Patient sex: M
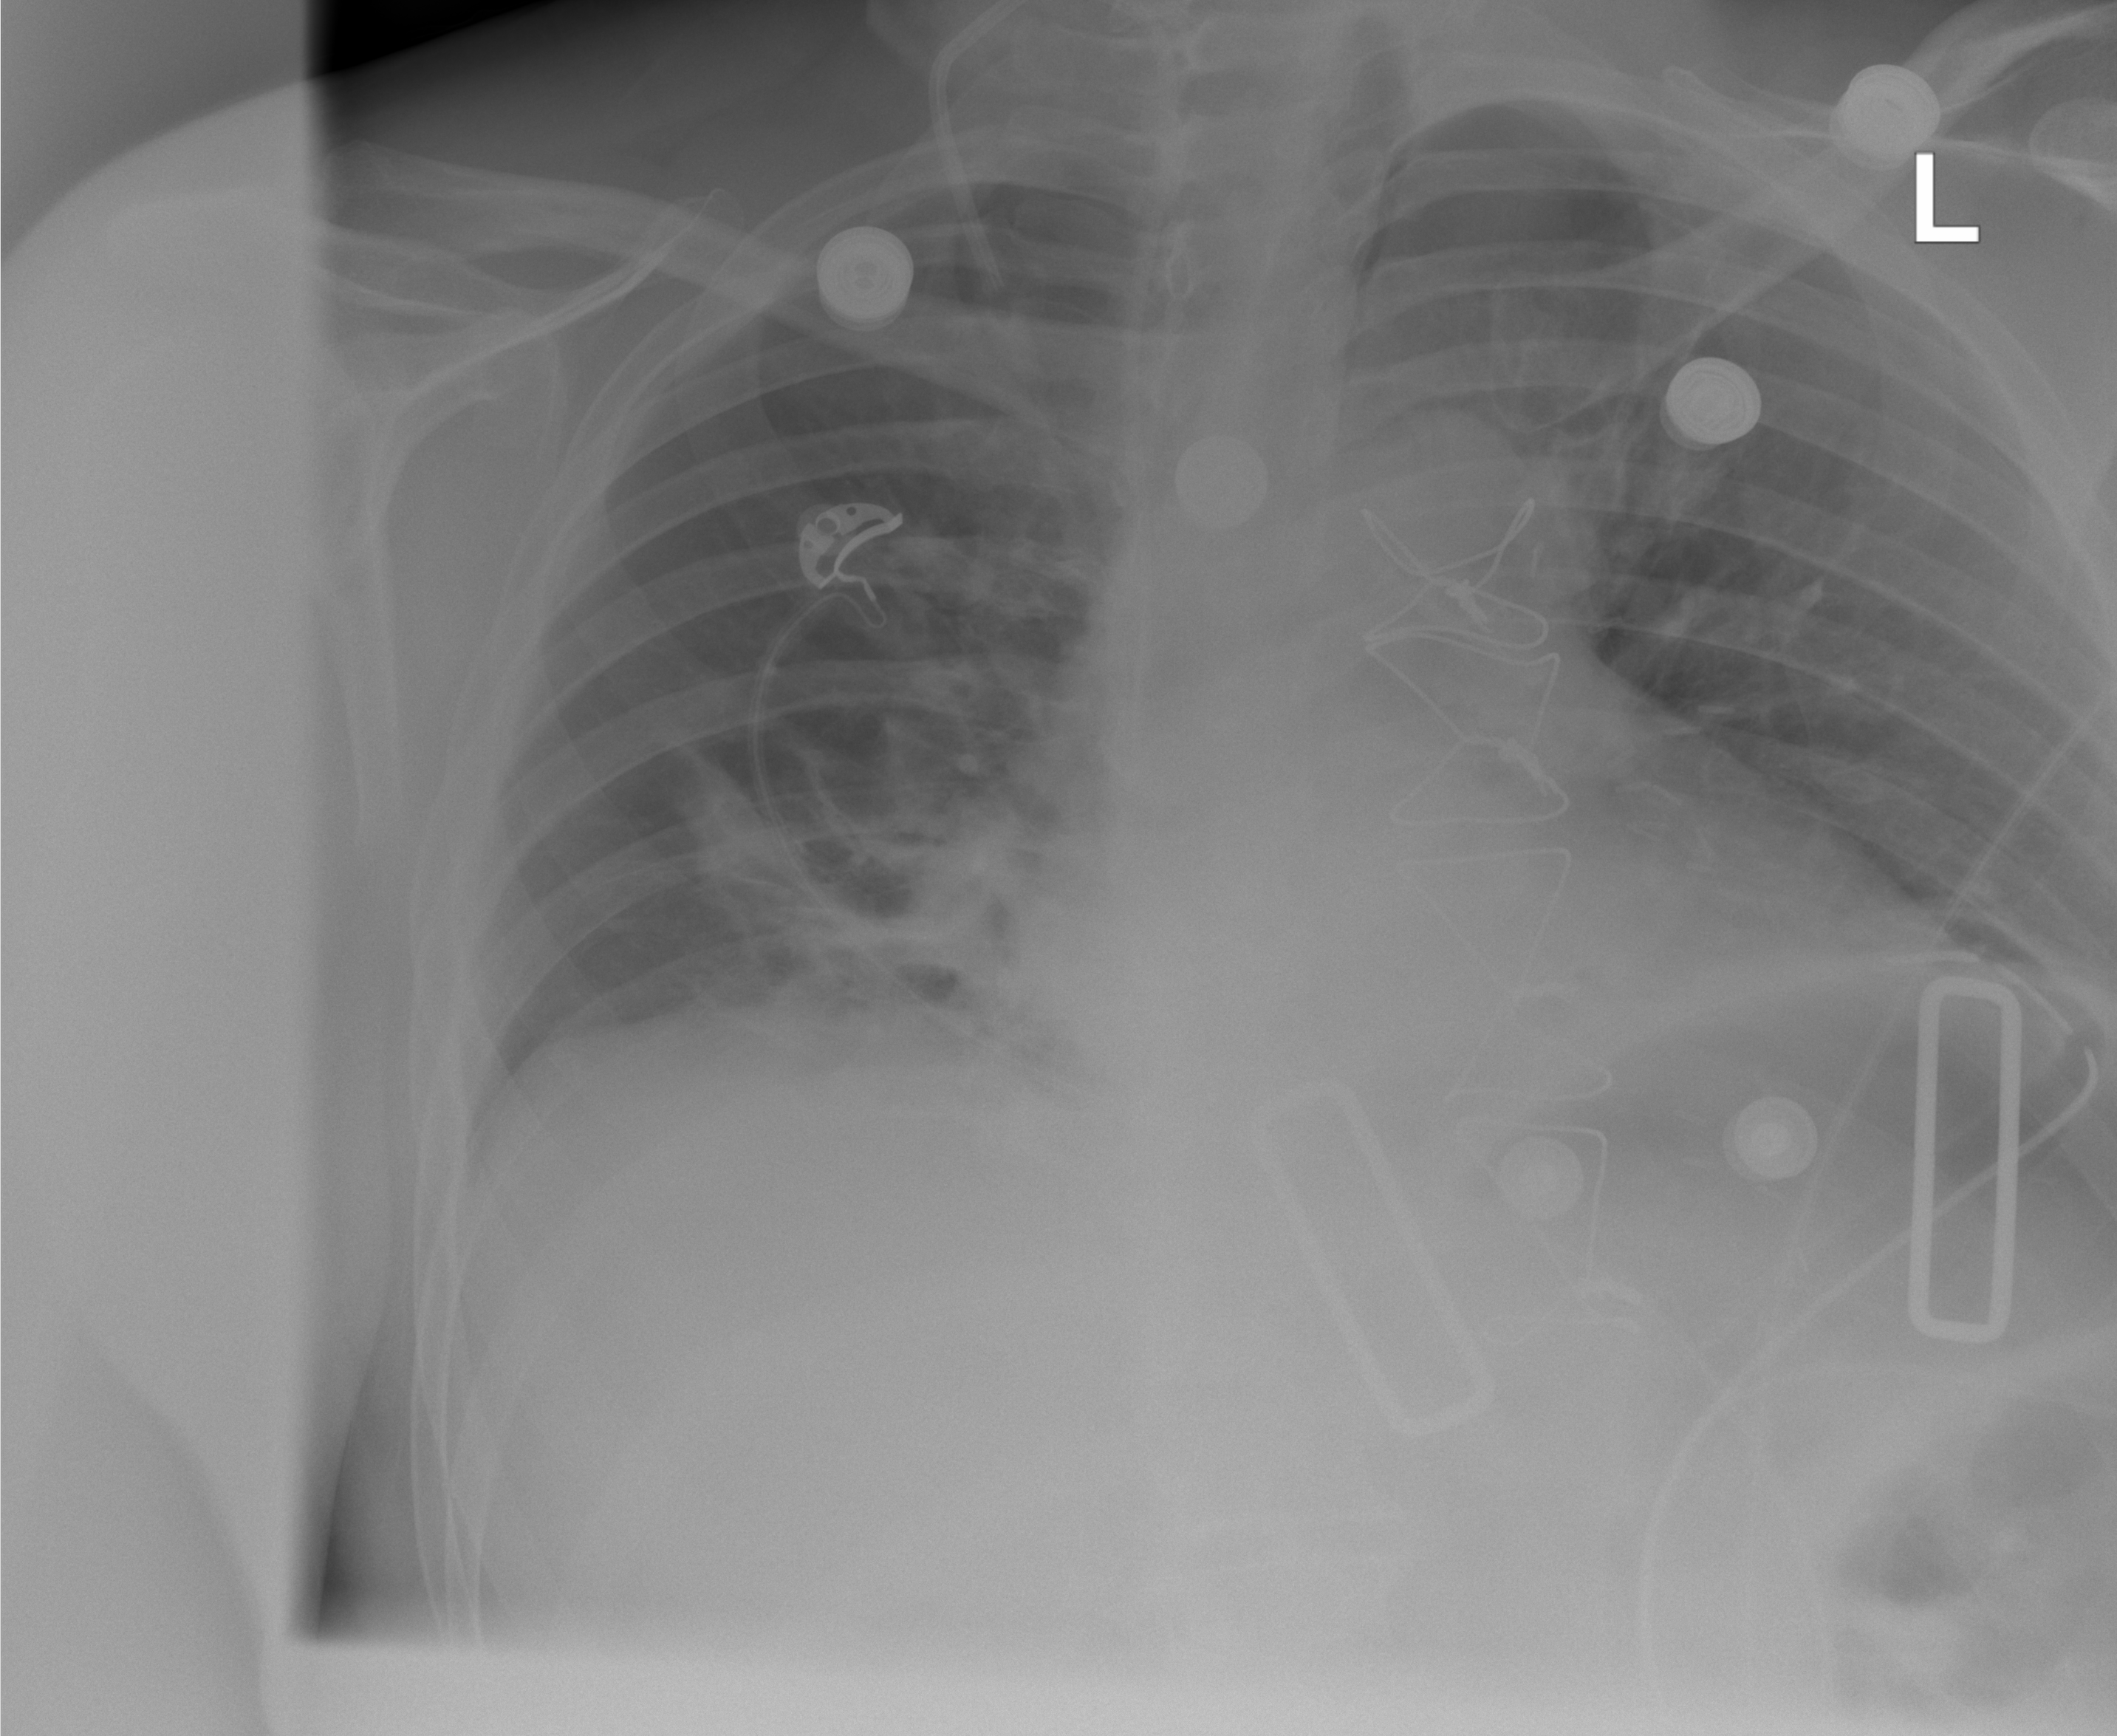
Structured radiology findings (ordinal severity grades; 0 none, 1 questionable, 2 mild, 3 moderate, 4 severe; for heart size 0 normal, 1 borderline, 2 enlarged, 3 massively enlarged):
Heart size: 0
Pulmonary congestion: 0
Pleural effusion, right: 0
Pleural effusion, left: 0
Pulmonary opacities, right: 1
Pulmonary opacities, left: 0
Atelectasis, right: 2
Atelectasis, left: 1